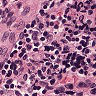
Metastatic tissue present: no